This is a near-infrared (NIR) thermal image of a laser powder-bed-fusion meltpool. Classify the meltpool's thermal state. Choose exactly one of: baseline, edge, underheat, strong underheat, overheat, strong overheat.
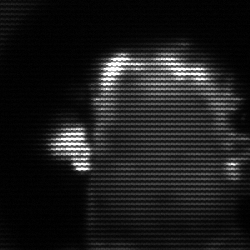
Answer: baseline